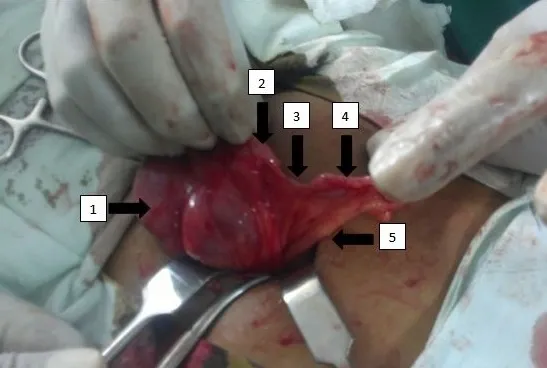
Appendicular atresia (arrow 1= cecum, arrow 2= base of appendix, arrow 3= fibrous strand ie the atretic portion connecting the base with the remaining of appendix, arrow 4= remaining of appendix including the tip, arrow 5= mesoappendix).
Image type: medical_photograph (other_medical_photograph)